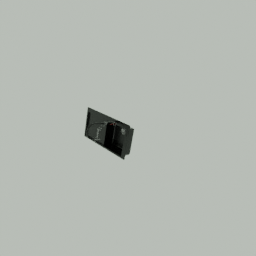
Label: appliances